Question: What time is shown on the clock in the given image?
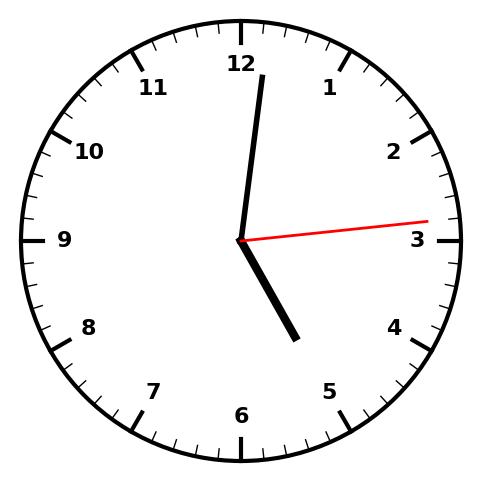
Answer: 05:01:14